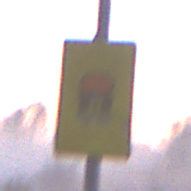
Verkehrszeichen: FahrzeugeMitWassergefaehrdenderLadungOhnePfeilsymbol
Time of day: SunriseSunset
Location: Outdoor (Nature)
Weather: Clear
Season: NotSpecified
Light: Natural